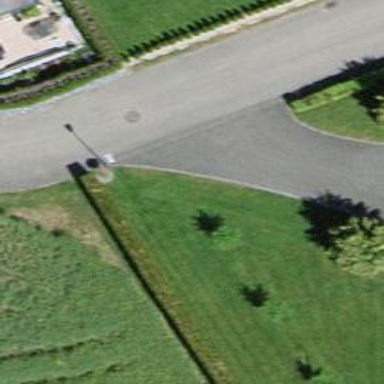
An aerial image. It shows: Paved driveway road for service vehicles.